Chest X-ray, PA view. Patient: 24 years old, sex M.
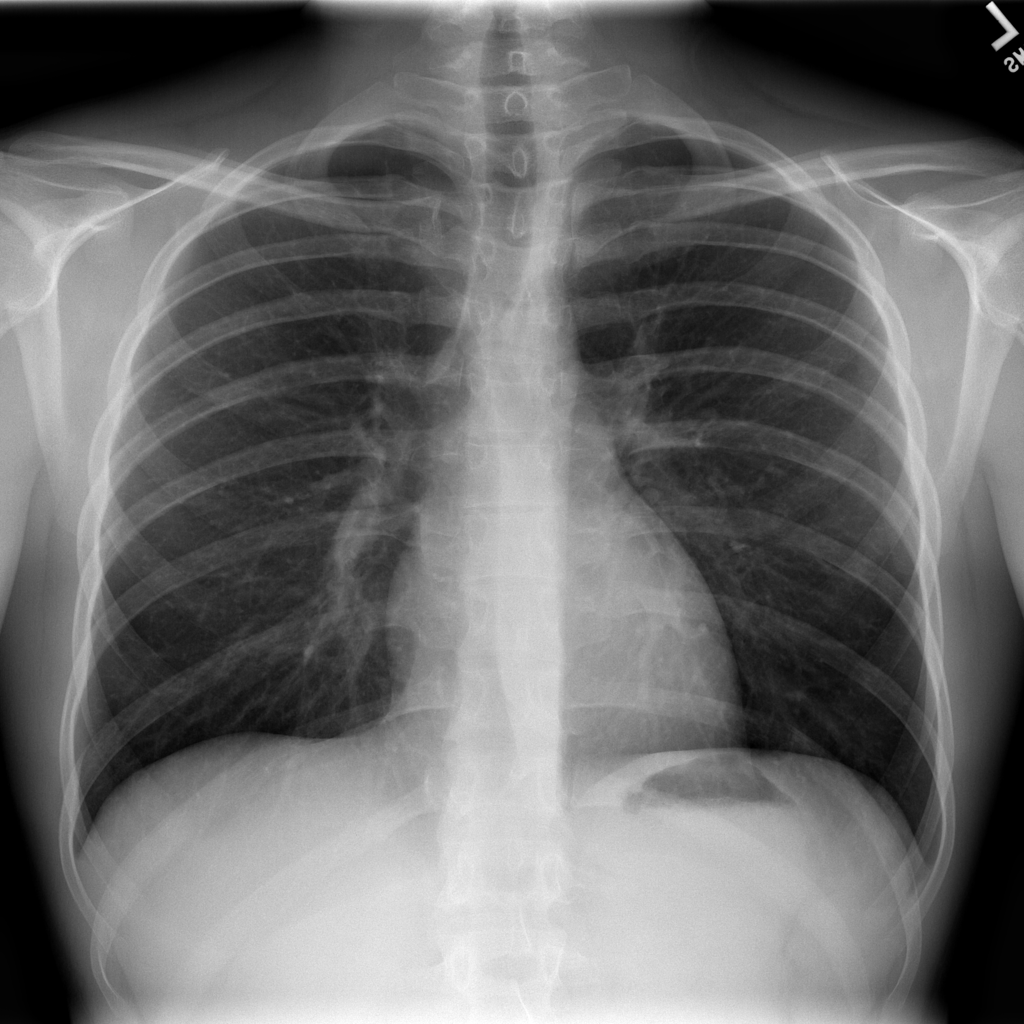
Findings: No Finding